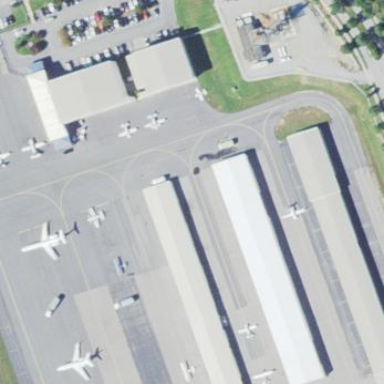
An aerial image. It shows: Hangar.